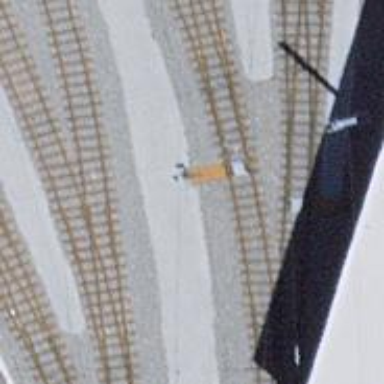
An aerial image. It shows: Railway switch.